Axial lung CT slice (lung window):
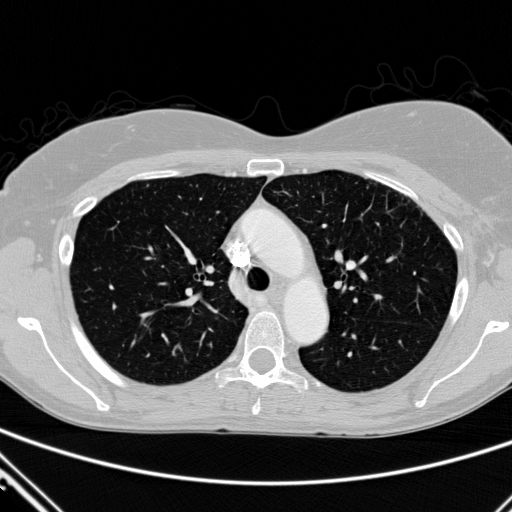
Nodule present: no